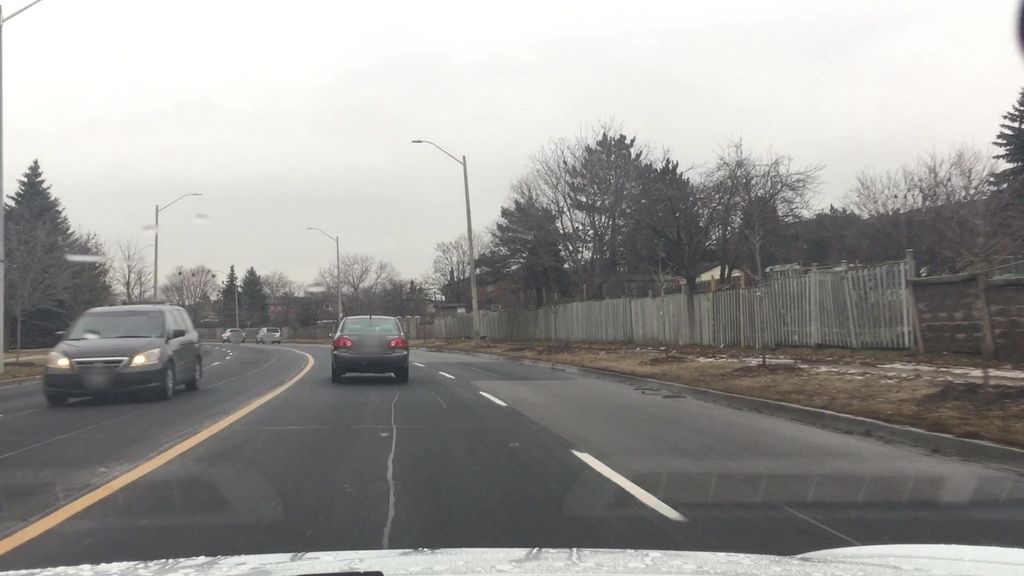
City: toronto